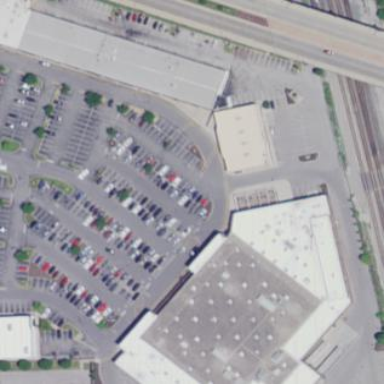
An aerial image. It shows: Building that houses supermarket.